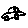
Label: car